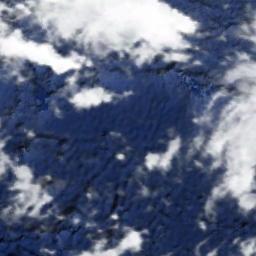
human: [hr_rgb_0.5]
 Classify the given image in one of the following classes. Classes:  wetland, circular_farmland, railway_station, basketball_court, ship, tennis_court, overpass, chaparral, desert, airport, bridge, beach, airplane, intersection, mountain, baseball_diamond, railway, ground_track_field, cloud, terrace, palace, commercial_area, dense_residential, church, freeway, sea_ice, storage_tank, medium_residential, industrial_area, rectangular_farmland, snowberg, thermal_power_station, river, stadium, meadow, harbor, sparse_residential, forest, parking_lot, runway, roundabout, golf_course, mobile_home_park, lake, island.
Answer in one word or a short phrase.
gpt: cloud